Question: In PostgreSQL I have a table
'''
CREATE TABLE cubenotification.newnotification
(
idnewnotification serial NOT NULL,
contratto text,
idlocation numeric,
typology text,
idpost text,
iduser text,
idobject text,
idwhere text,
status text DEFAULT 'valid'::text,
data_crea timestamp with time zone DEFAULT now(),
username text,
usersocial text,
url text,
apikey text,
CONSTRAINT newnotification_pkey PRIMARY KEY (idnewnotification )
)
'''
Let's say that typology field can be "owned_task" or "fwd_task".
What I'd like to get from DB is the timestamp difference in seconds strictly between data_crea of the row with typology "fwd_task" and data_crea of the row with typology "owned_task" for every couple "idobject,iduser", and I'd like to get also the EXTRACT(WEEK FROM data_crea)) as "weeks", grouping the results by "weeks". My problem is principally about performing the timestamp ordered difference between two rows with same idobject, same iduser and different typology.
EDIT:
Here some sample data

and sqlfiddle link <URL>
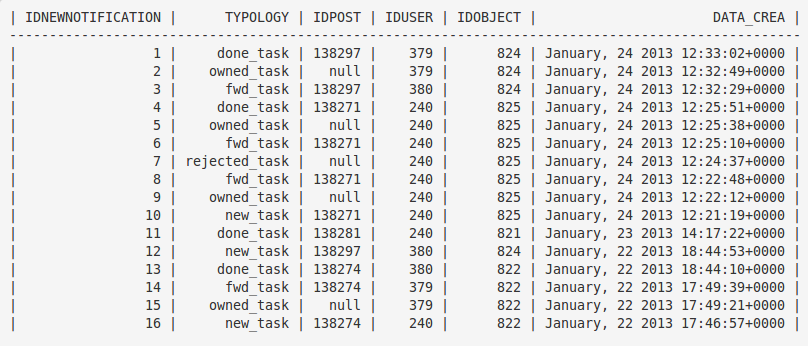
Answer: What you are looking for is the :
'''
SELECT EXTRACT(WEEK FROM o.data_crea) AS owned_week
, iduser, idobject
, EXTRACT('epoch' FROM (o.data_crea - f.data_crea)) AS diff_in_sek
FROM (SELECT * FROM newnotification WHERE typology = 'owned_task') o
JOIN (SELECT * FROM newnotification WHERE typology = 'fwd_task') f
USING (iduser, idobject)
ORDER BY 1,4
'''
<URL>
I order by week and timestamp difference. The week number is based on the week of 'owned_task'.
This assumes there is exactly row for 'owned_task' and one for 'fwd_task' per '(iduser, idobject)', not one per week. Your specification leaves room for interpretation.